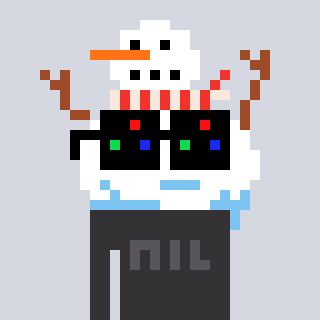
a pixel art character with square black sunglasses, a snowman-shaped head and a grayscale-colored body on a cool background